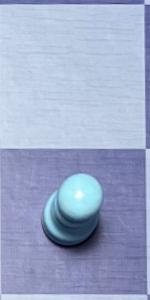
Label: Pawn_White